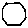
Label: hexagon